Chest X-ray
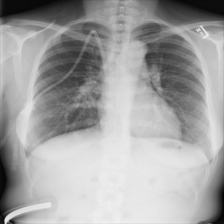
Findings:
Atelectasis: negative
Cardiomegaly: negative
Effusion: negative
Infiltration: negative
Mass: positive
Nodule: negative
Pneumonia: negative
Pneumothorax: negative
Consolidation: negative
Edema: negative
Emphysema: negative
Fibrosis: negative
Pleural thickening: negative
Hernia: negative